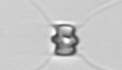
Label: Chaetoceros_didymus